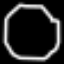
Label: octagon